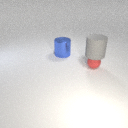
large gray rubber cylinder above small red rubber sphere